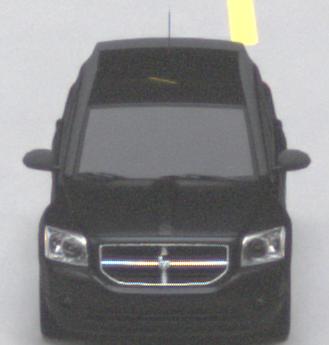
Make: Dodge
Model: Caliber 1.8
Detailed model: Caliber
Model produced from: 2006/06
Model produced until: 2009/03
Doors: 5
Color: black
Road condition: dry road
Daytime: midday
Contrast: medium contrast